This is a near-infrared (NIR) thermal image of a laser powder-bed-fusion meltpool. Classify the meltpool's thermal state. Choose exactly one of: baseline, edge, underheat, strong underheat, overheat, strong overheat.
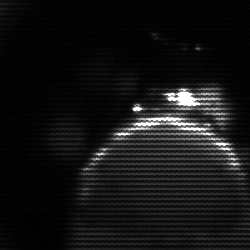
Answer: edge